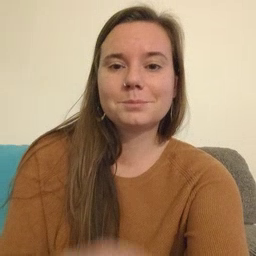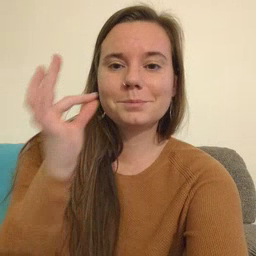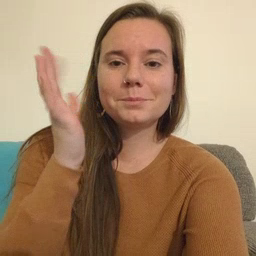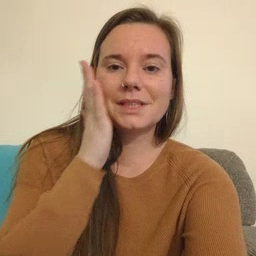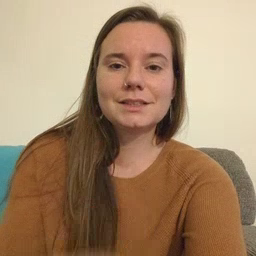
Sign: bee